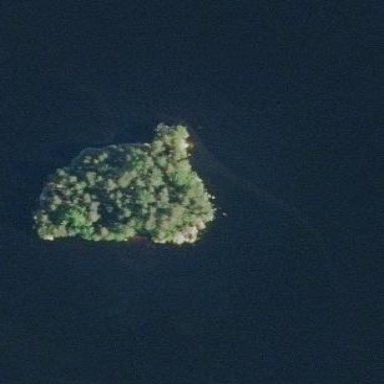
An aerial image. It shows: Island.